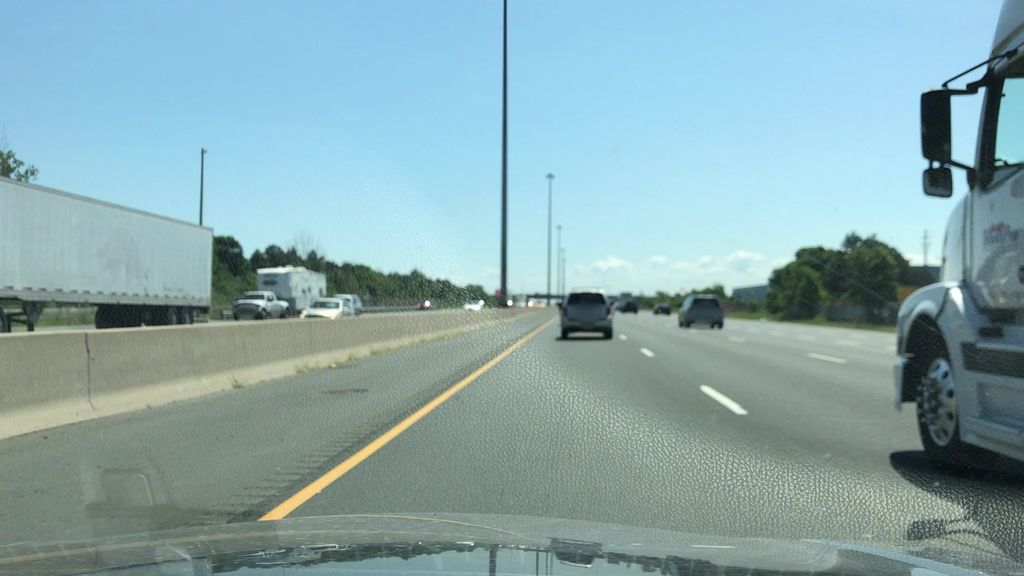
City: hamilton